Aerial crown-view tile of a tropical tree (Barro Colorado Island, Panama), acquired 20241014:
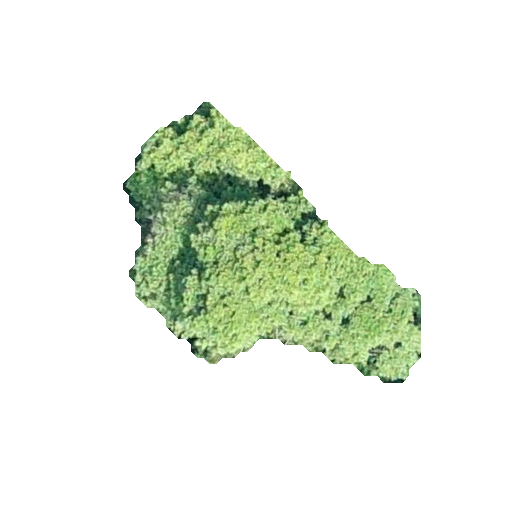
Species: Alseis blackiana
GBIF accepted scientific name: Alseis blackiana
Crown area: 73.456 m²